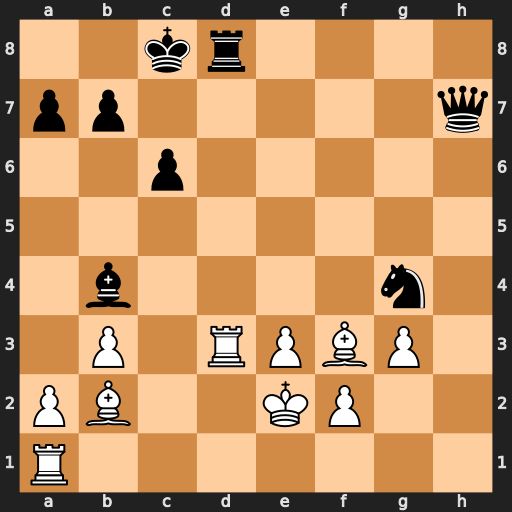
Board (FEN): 2kr4/pp5q/2p5/8/1b4n1/1P1RPBP1/PB2KP2/R7
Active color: w
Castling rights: -
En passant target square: -
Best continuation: Bxg4+ Kc7 Be5+